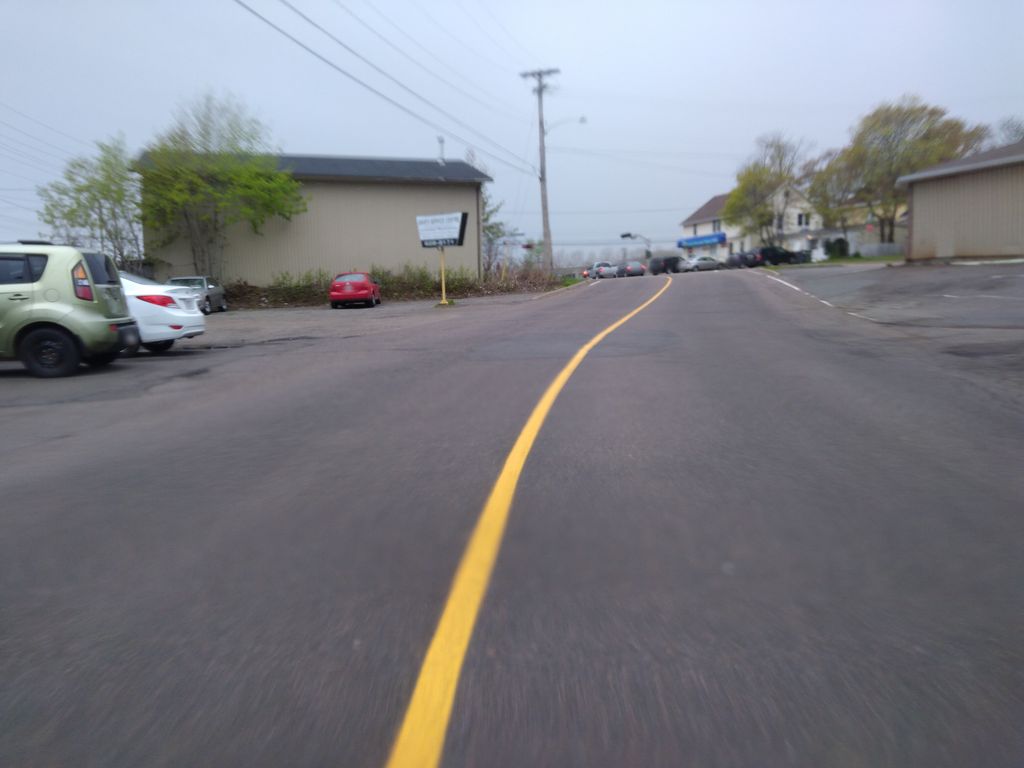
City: charlottetown